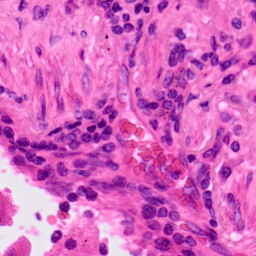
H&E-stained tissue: Lung